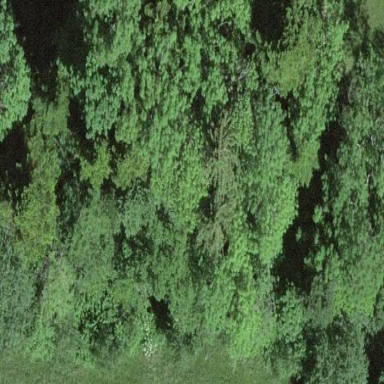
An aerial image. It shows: Forest area.